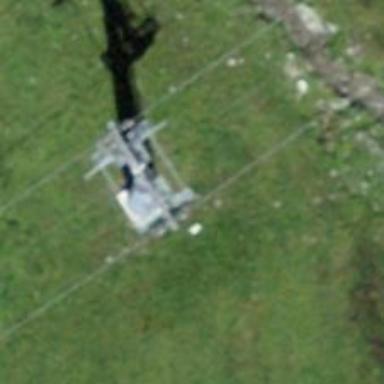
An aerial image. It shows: Pylon for aerialway.